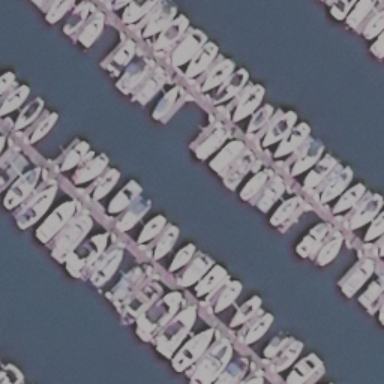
Lots of boats docked in lines at the harbor .